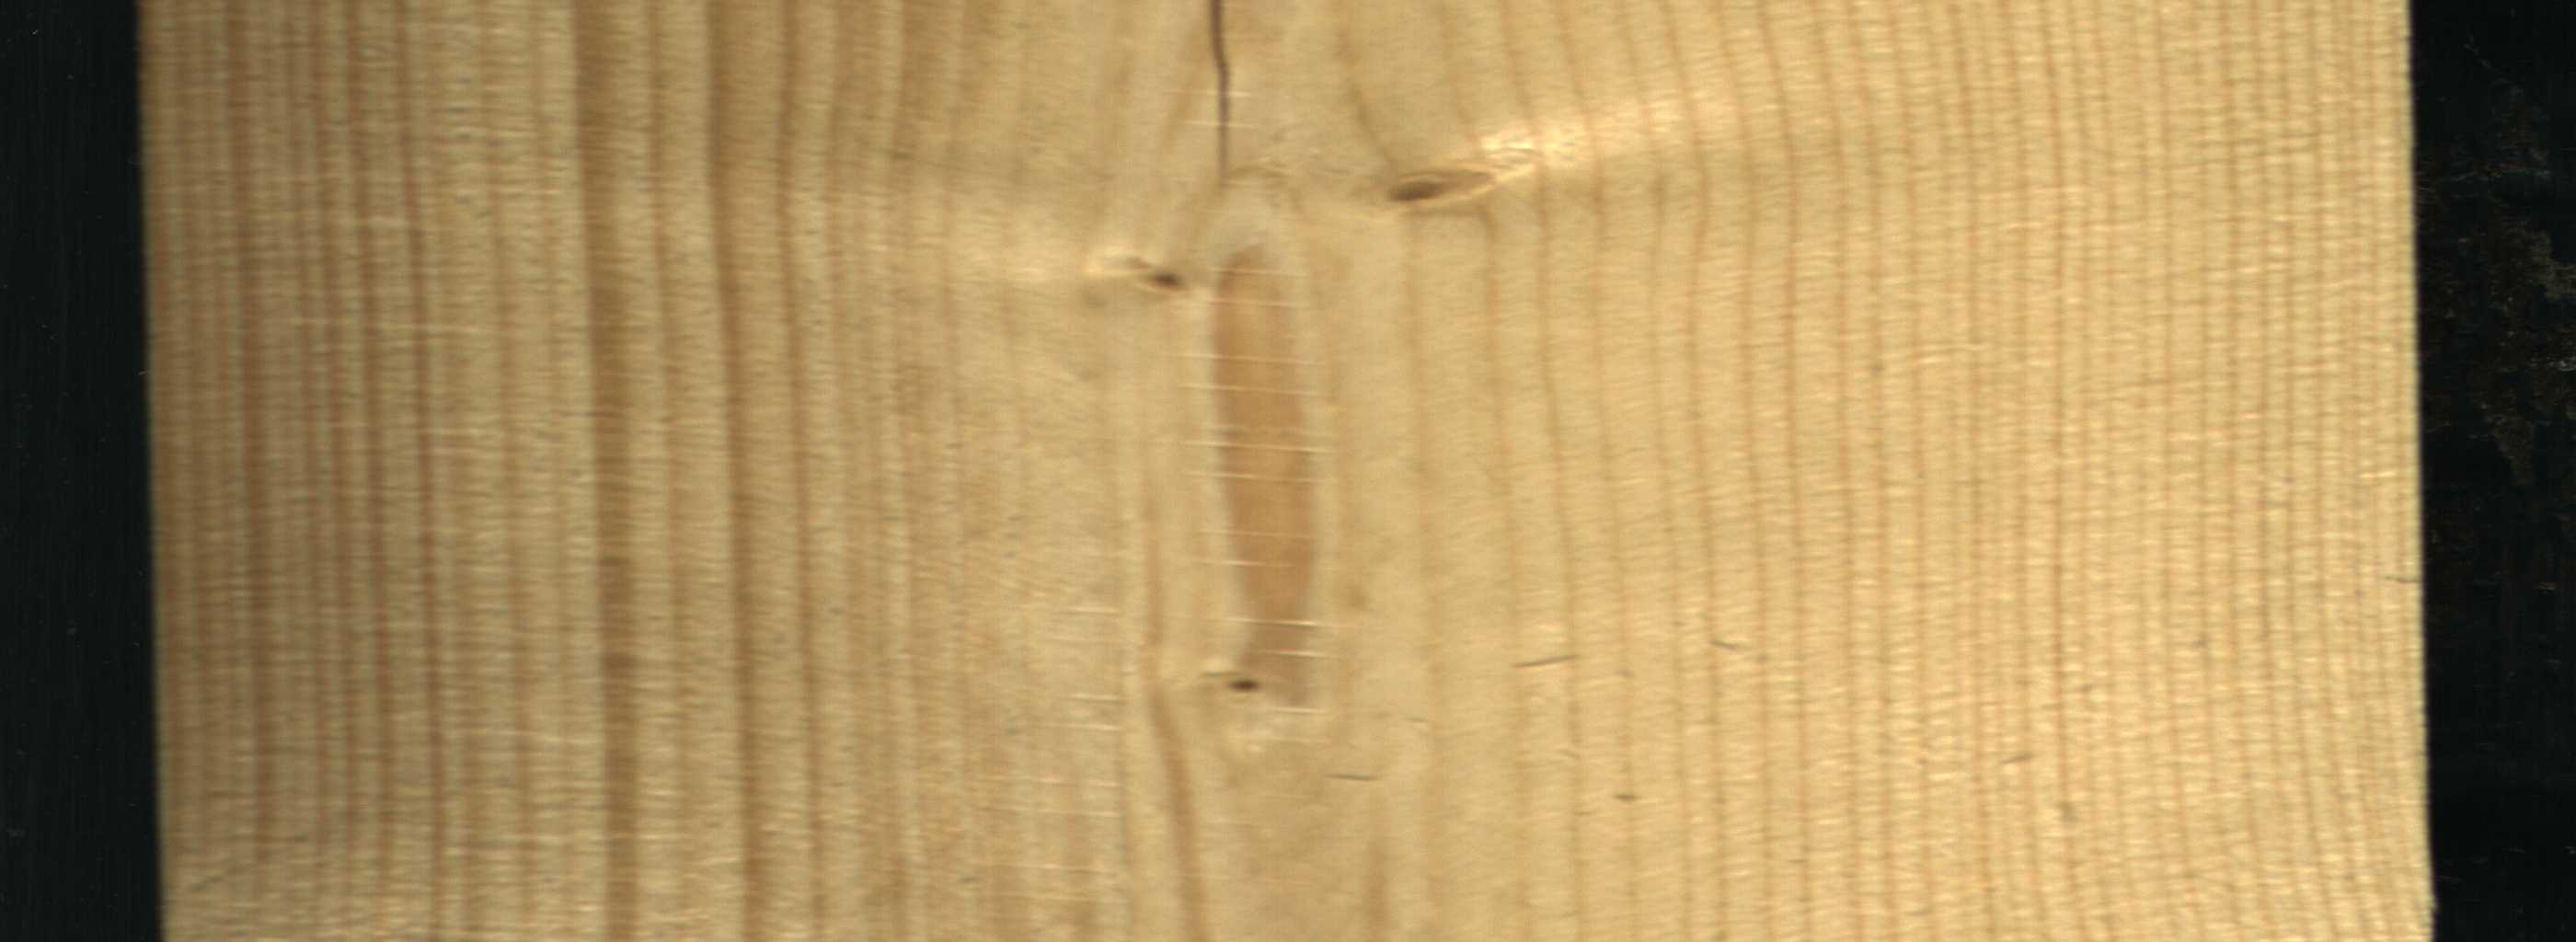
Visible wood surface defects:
Crack
Live_Knot
Live_Knot